Interaction volume radius: 5 \u00c5
Interaction volume height: 15 \u00c5
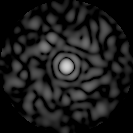
Disorder parameter: 0.8351